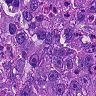
Metastatic tissue present: yes